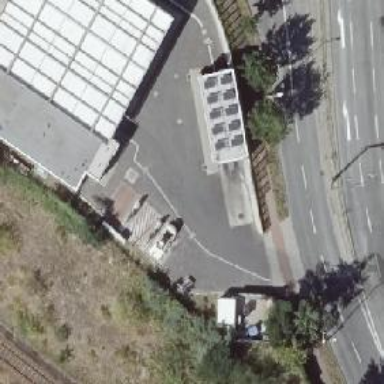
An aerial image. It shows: Road leading to car wash service.